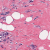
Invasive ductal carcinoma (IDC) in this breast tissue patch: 0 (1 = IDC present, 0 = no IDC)